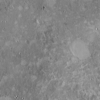
Label: not_dusty